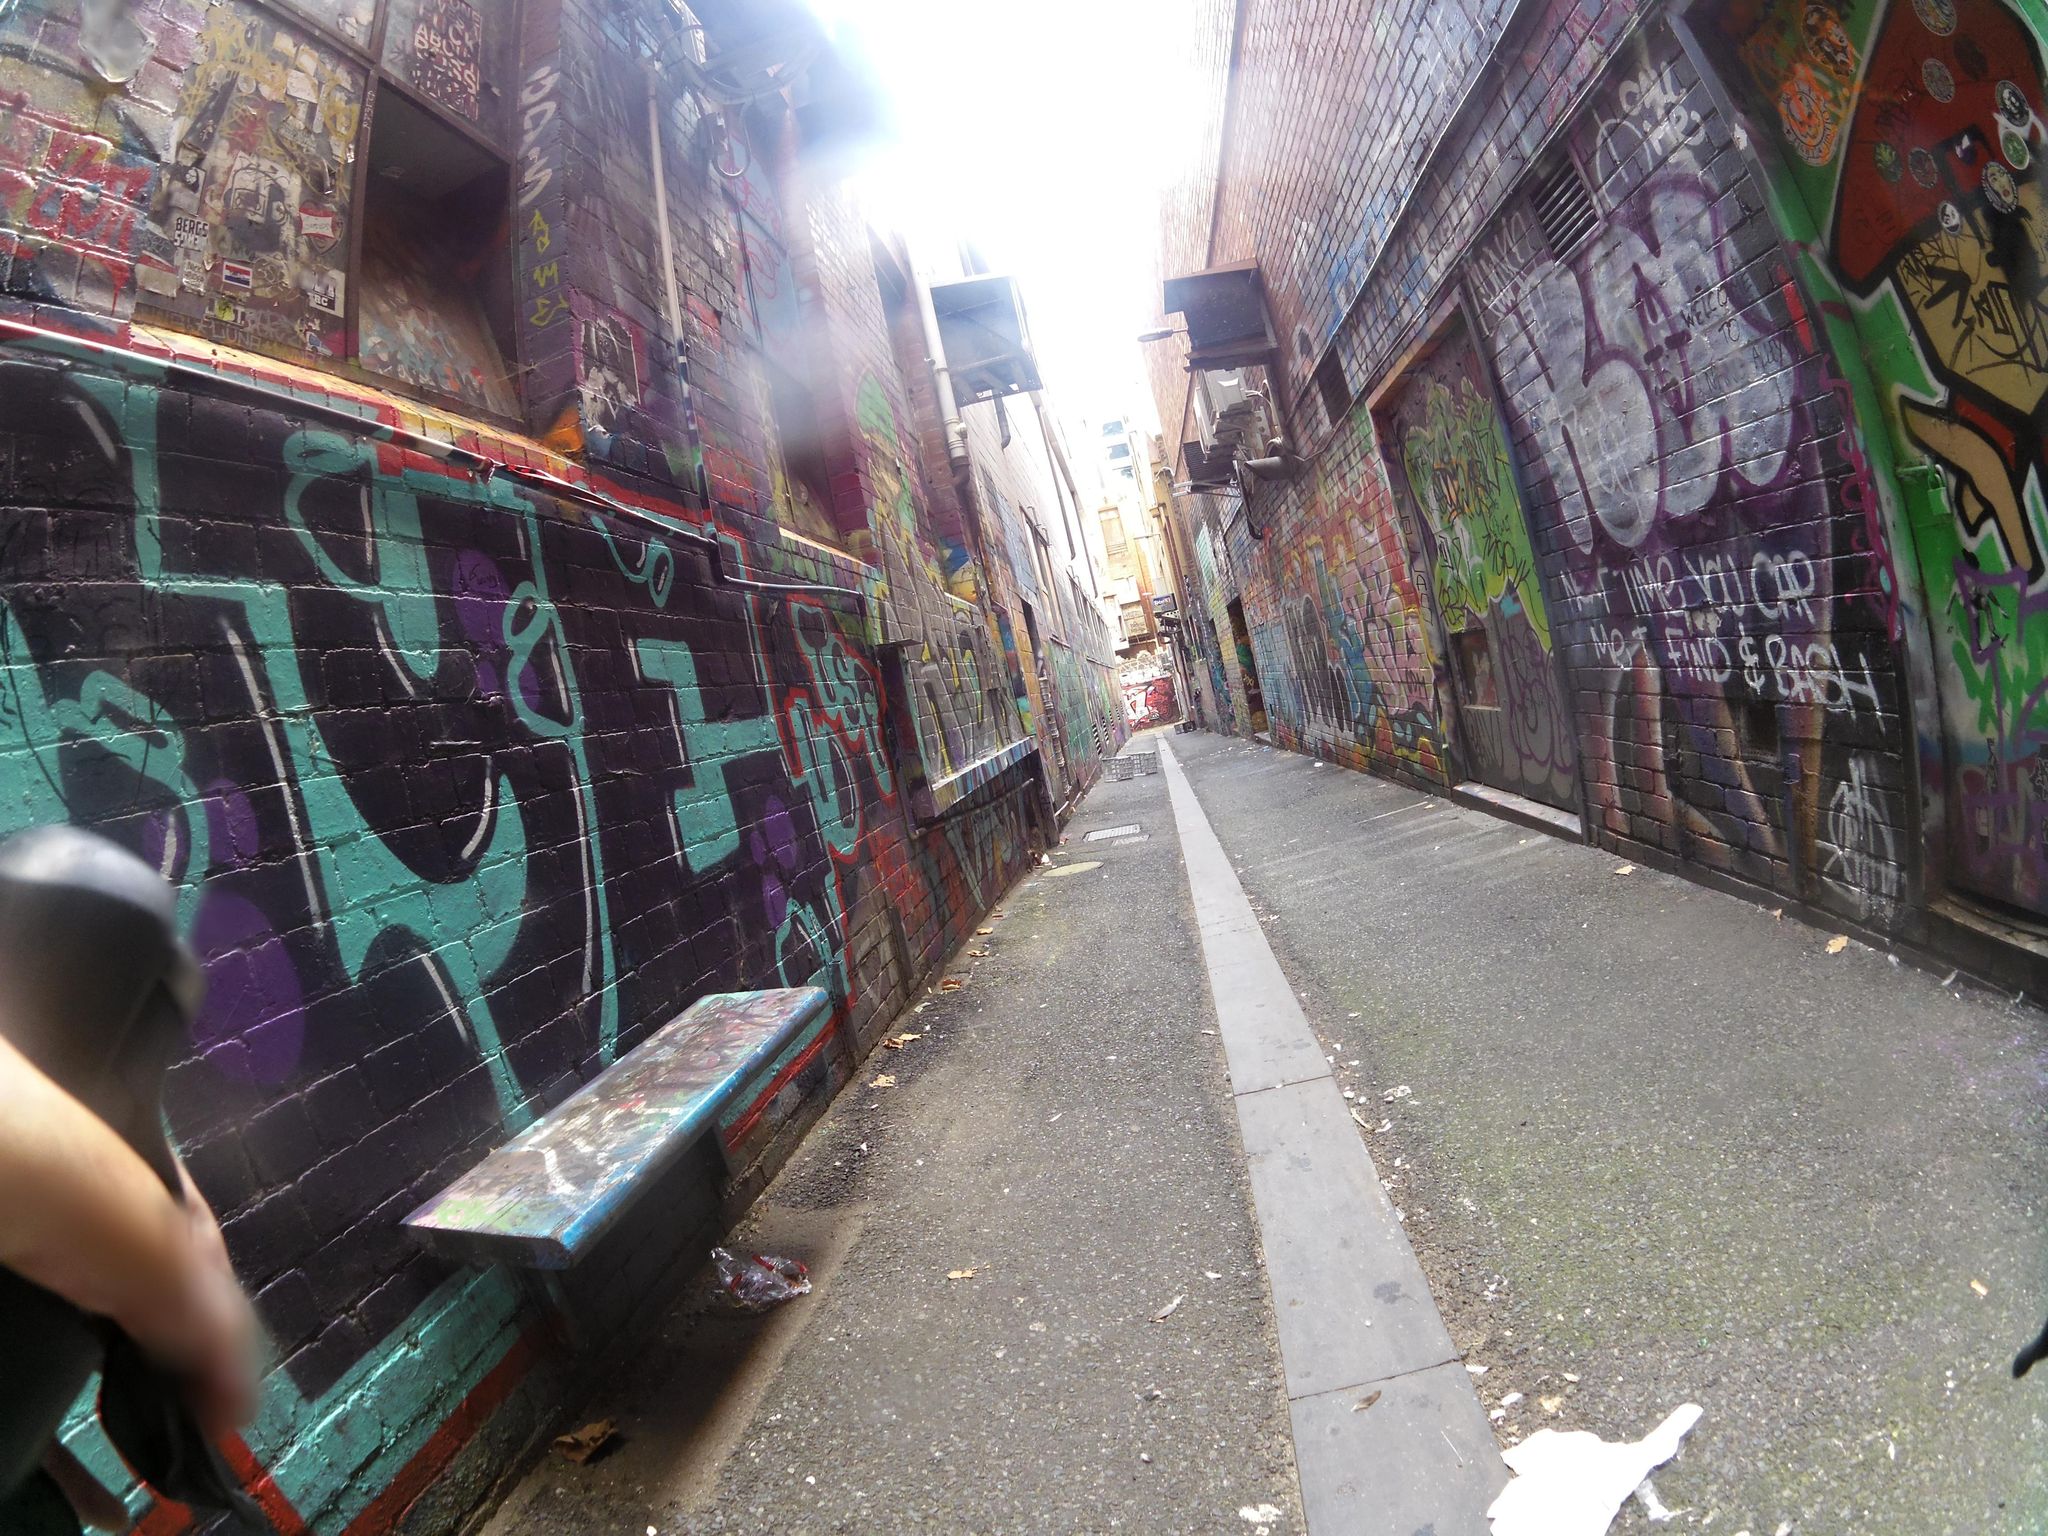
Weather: clear
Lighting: day
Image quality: good
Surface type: walking surface
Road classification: pedestrian, service
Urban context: urban centre
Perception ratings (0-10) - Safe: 5.5, Lively: 7.19, Beautiful: 3.3, Boring: 3.92, Depressing: 5.92, Wealthy: 2.98